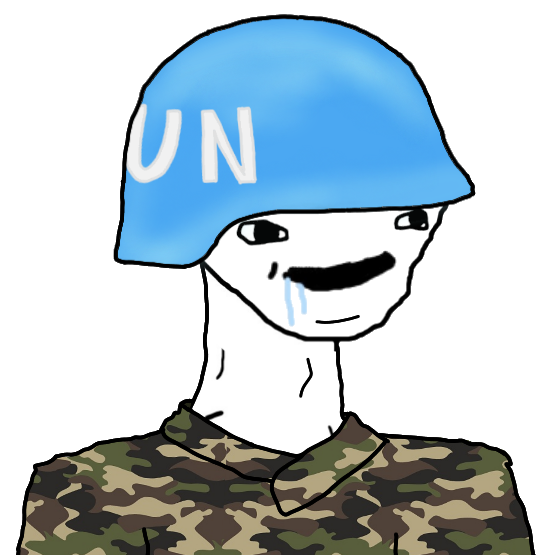
Label: 5_Brainlet